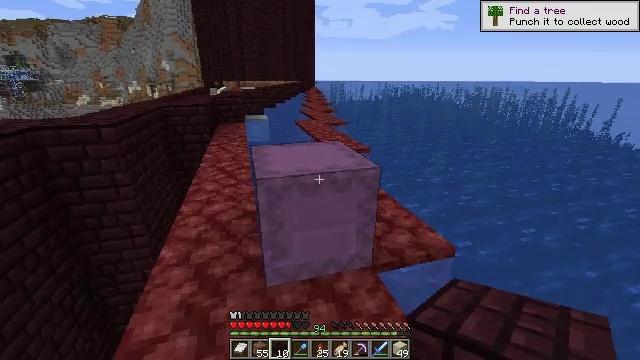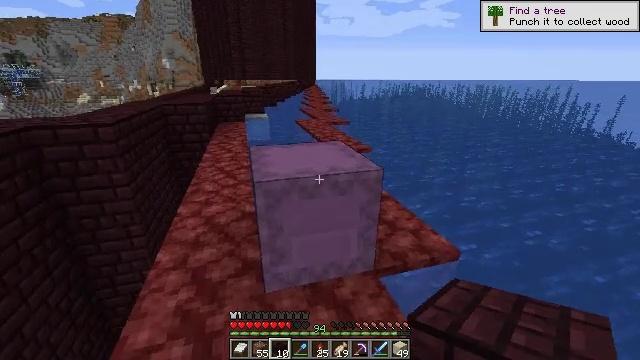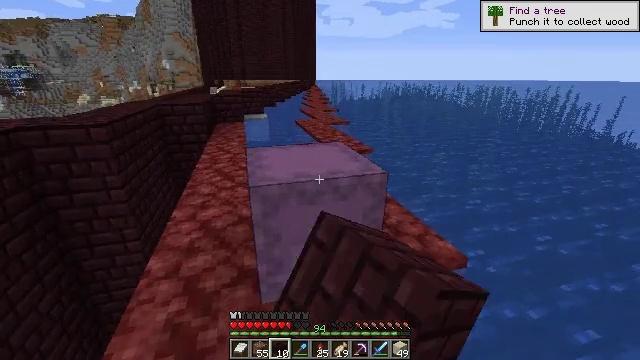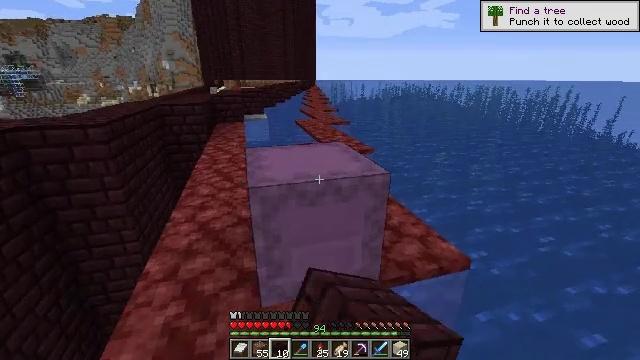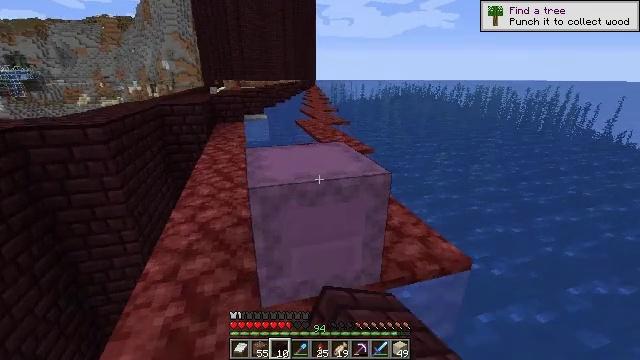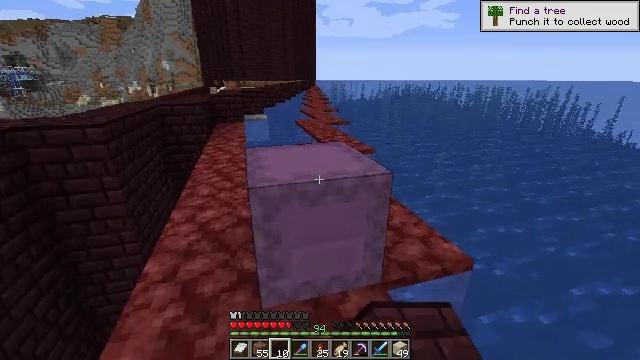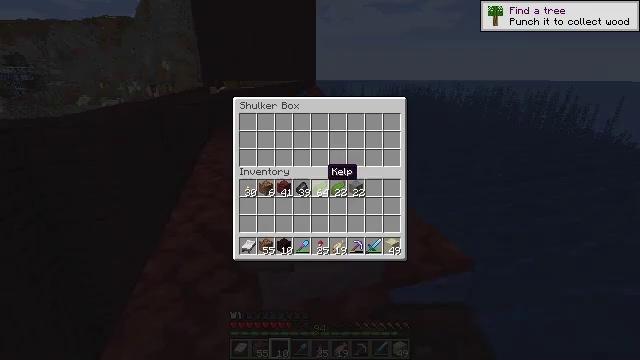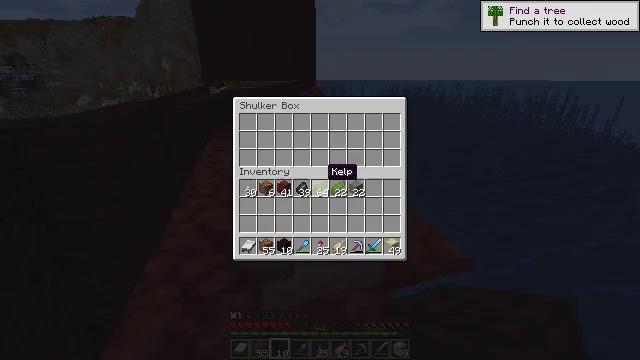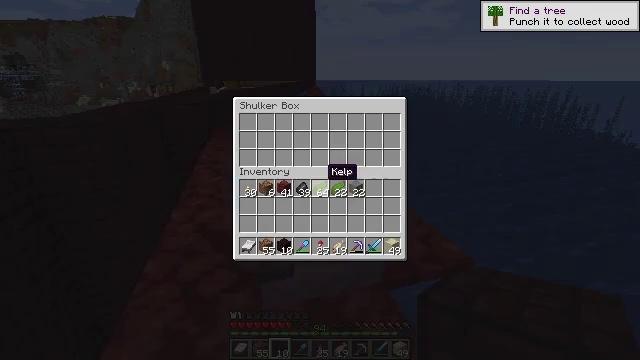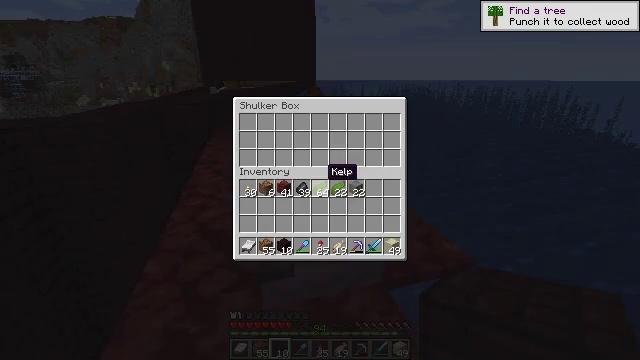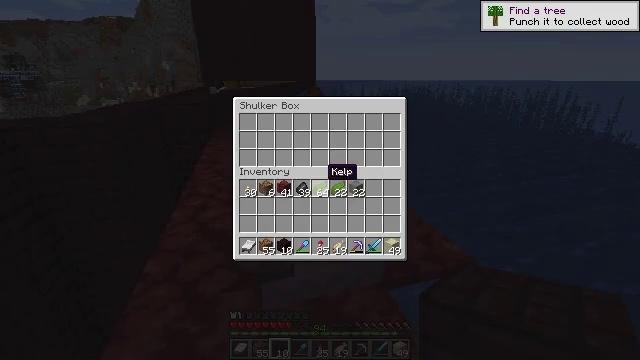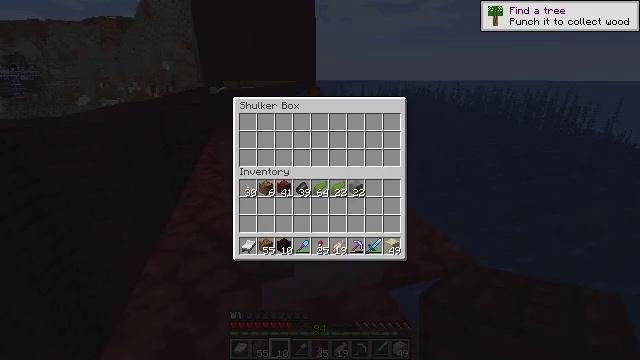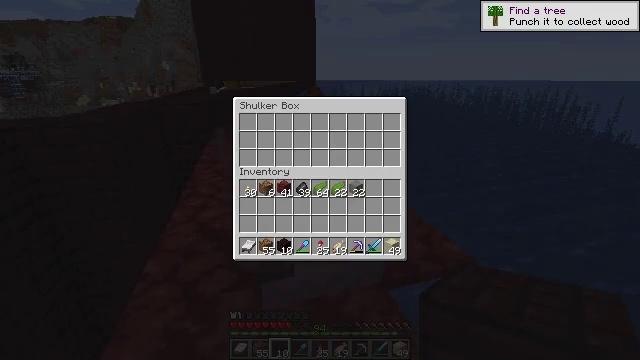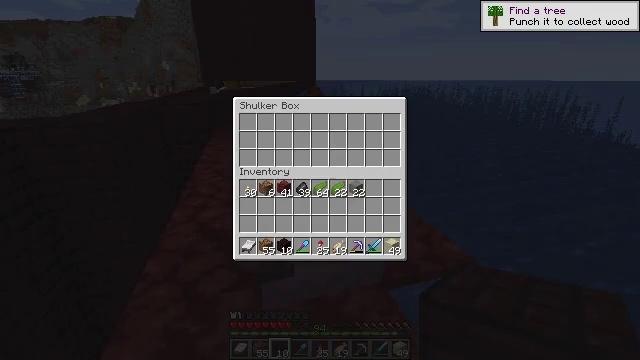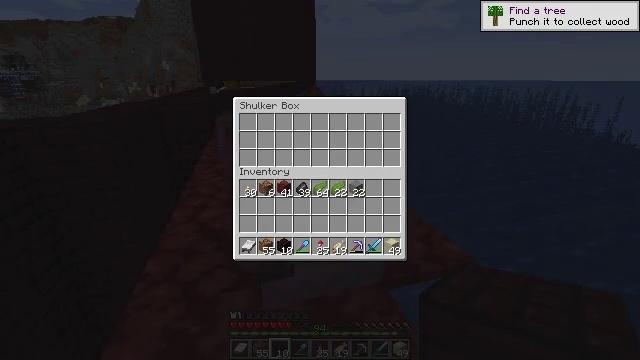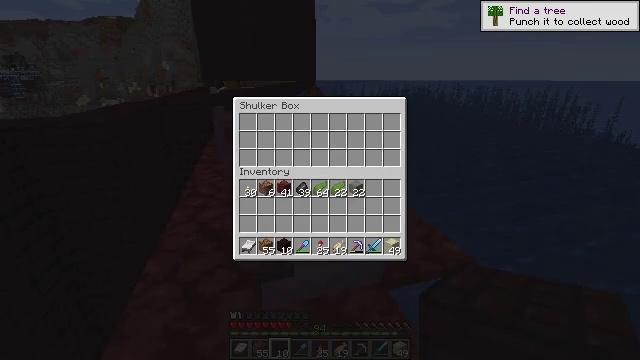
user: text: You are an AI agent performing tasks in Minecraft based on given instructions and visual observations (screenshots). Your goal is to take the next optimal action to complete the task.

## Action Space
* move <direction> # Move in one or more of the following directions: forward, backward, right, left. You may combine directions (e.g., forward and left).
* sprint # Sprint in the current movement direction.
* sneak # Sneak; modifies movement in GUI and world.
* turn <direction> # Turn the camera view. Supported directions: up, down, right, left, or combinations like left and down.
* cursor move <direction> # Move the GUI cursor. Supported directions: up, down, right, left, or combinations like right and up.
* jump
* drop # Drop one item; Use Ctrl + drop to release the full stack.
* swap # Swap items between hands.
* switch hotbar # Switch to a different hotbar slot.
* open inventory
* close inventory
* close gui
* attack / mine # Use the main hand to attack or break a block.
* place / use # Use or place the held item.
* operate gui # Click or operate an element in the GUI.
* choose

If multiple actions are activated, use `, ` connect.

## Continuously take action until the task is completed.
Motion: motion action
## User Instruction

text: Collect the shulker box to move it.
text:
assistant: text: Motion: use / place
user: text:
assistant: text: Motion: use / place
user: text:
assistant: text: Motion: no_op
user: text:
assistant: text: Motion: no_op
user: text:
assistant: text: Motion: no_op
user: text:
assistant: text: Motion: open gui
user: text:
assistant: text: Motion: no_op
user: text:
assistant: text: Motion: no_op
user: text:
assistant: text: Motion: no_op
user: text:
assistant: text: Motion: no_op
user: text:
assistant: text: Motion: no_op
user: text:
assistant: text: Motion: cursor move right
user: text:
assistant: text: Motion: cursor move right
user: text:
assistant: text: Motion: cursor move right
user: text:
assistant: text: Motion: no_op
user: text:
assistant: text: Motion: no_op
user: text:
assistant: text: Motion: no_op
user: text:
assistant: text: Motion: no_op
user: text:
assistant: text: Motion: turn left and down, close gui
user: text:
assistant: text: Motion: turn left and down, open inventory
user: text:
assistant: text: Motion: turn left and down
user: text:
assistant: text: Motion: no_op
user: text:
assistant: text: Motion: no_op
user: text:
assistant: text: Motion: no_op
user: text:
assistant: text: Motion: no_op
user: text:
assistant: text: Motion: no_op
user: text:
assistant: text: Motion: no_op
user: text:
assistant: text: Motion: no_op
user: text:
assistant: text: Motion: no_op
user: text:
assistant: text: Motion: no_op